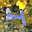
Label: 4